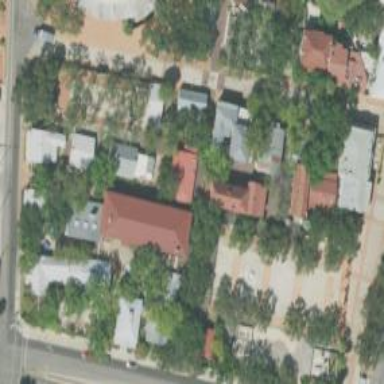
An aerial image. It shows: Place of worship located in historic district.